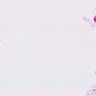
Metastatic tissue present: no